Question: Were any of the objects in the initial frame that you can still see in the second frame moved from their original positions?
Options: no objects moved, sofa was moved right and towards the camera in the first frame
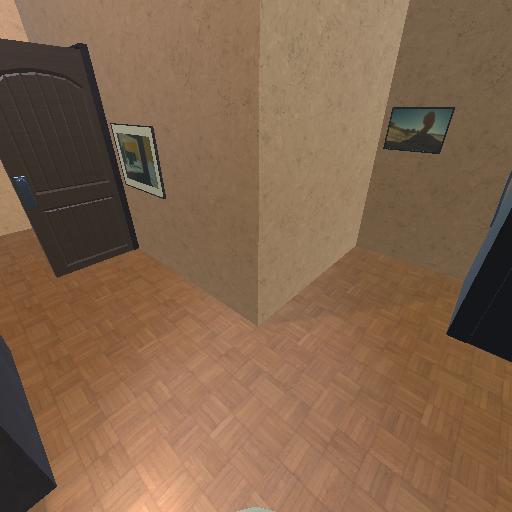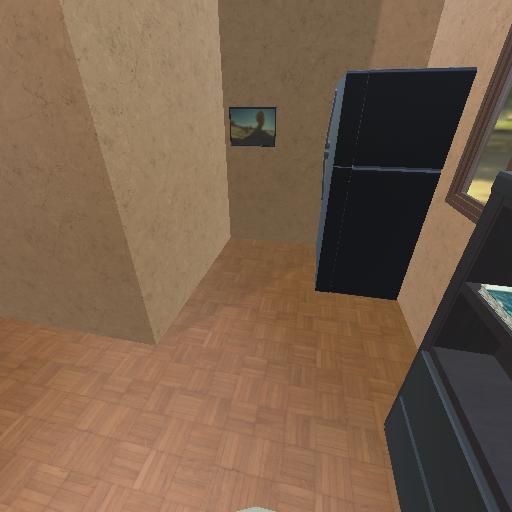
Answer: no objects moved